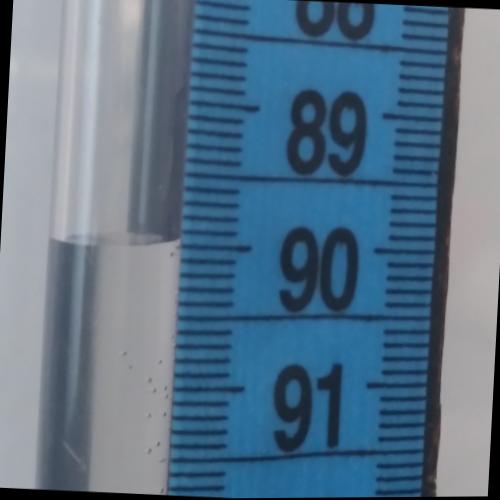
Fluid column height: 90.0 cm